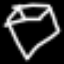
Label: diamond